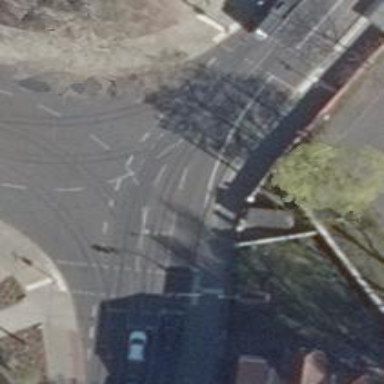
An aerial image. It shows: Railway crossing.